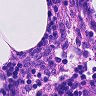
Metastatic tissue present: no